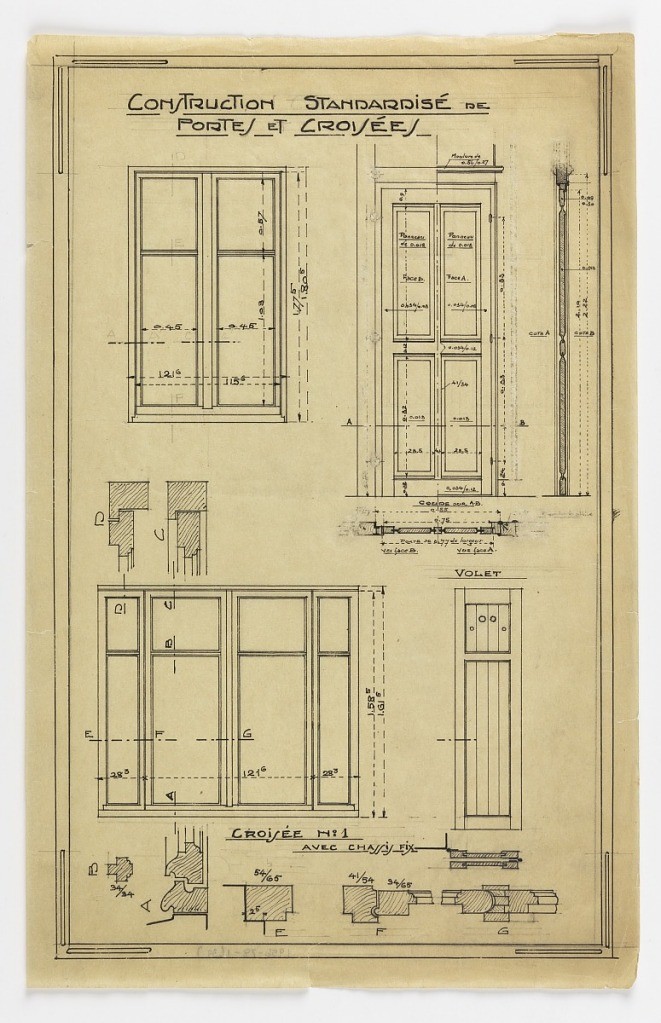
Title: Plate Illustrating Standard Construction of Doors and Casement Windows (“Construction Standardisé de Portes et Croisées”)
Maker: Hector Guimard, French, 1867–1942
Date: October 1920
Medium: Pen and black ink, graphite on tracing paper
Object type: Drawing
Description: Design for a mass-operational house by Guimard, detailing the construction of doors and windows.